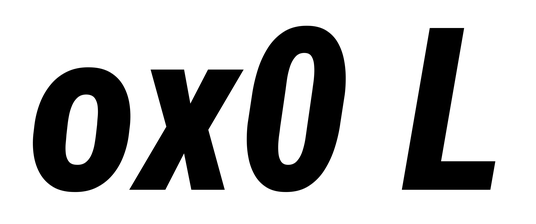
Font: Roboto-Italic_Condensed_ExtraBold_Italic